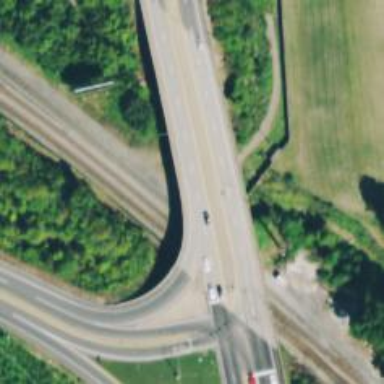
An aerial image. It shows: Secondary link road crossing over bridge.